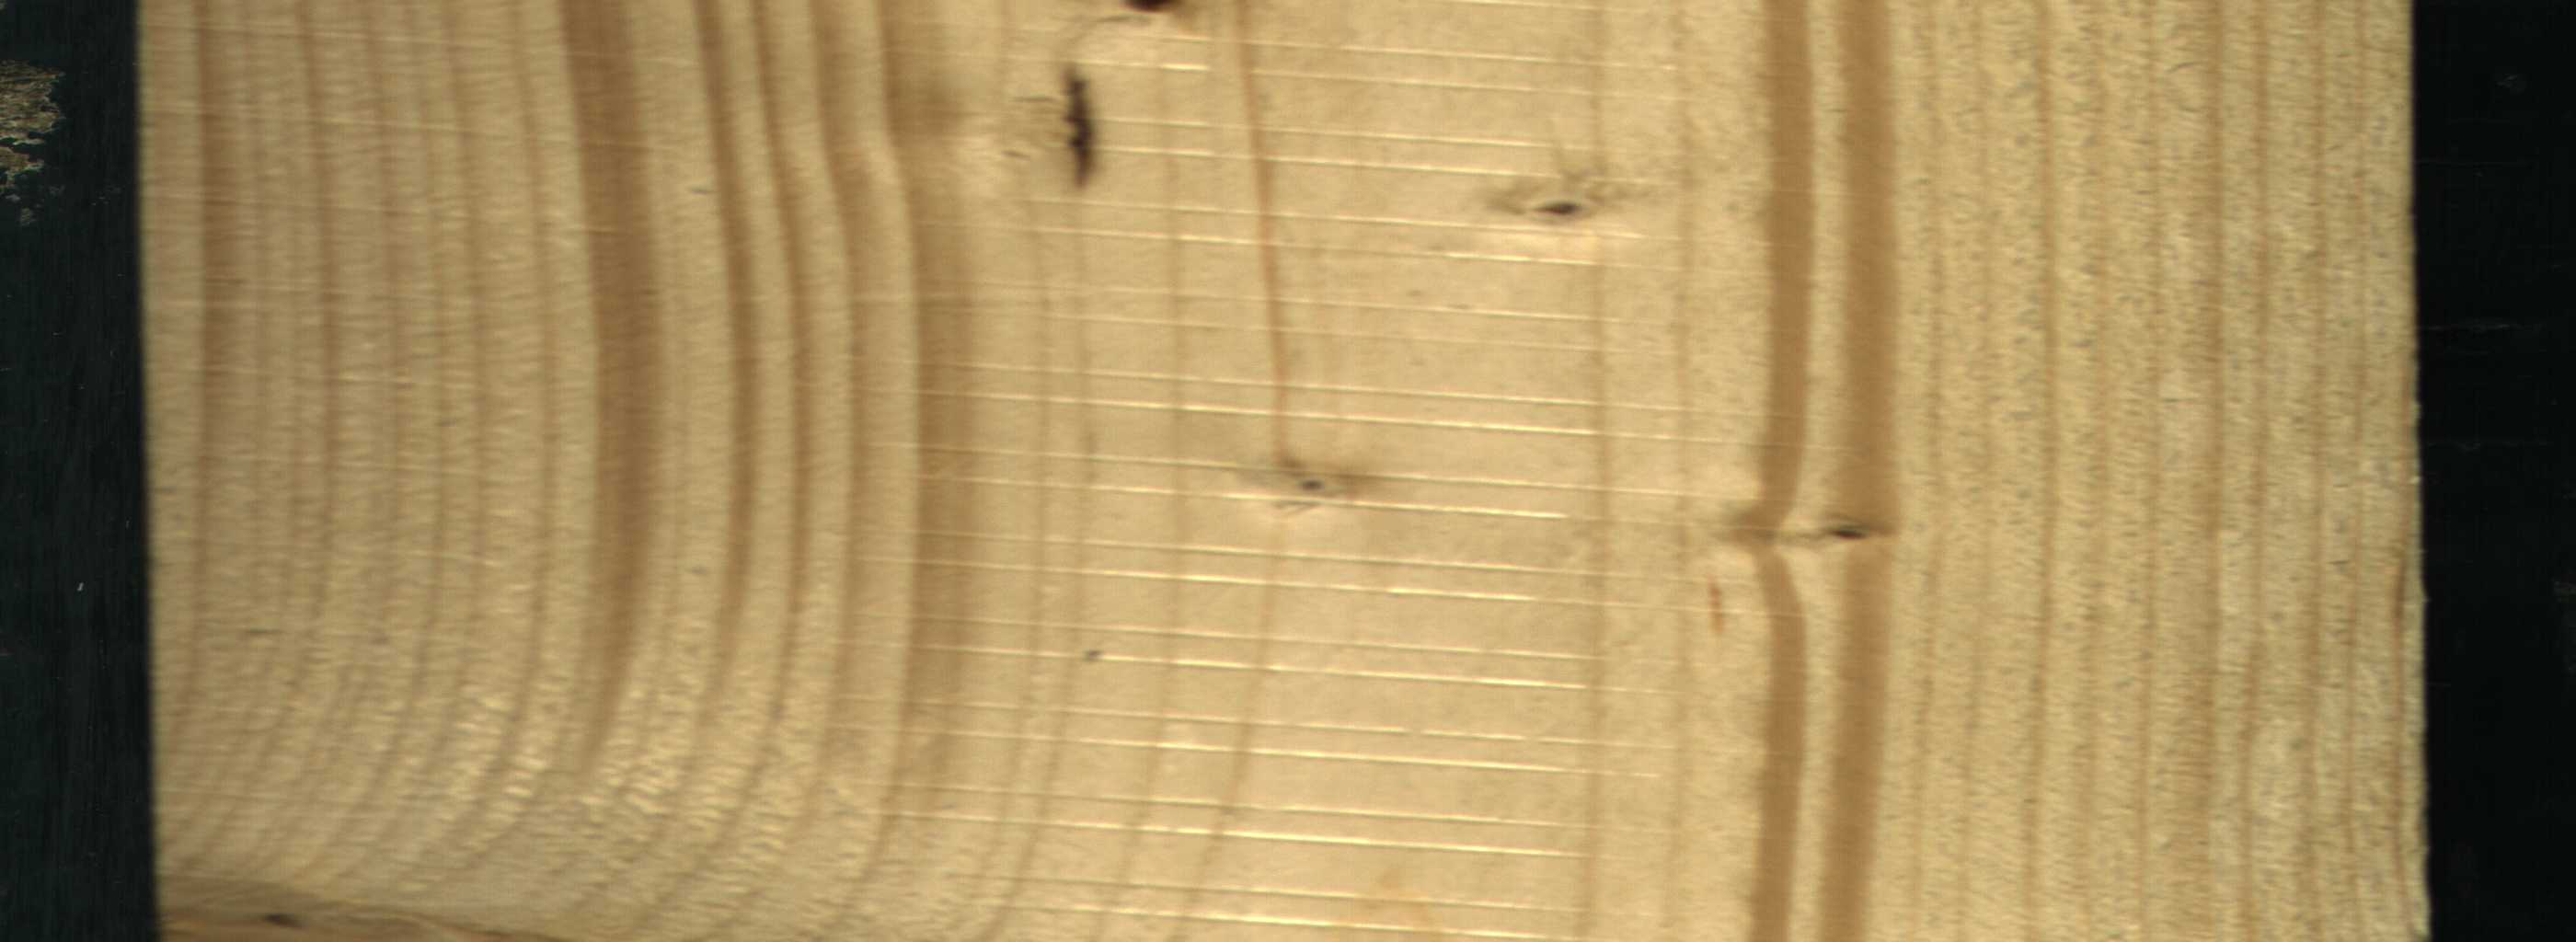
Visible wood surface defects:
resin
Live_Knot
Live_Knot
Live_Knot
Live_Knot